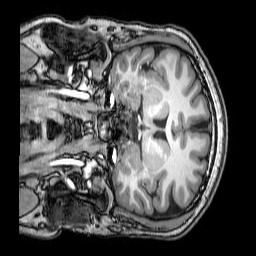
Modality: T1w
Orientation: coronal
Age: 25
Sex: male